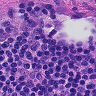
Metastatic tissue present: no